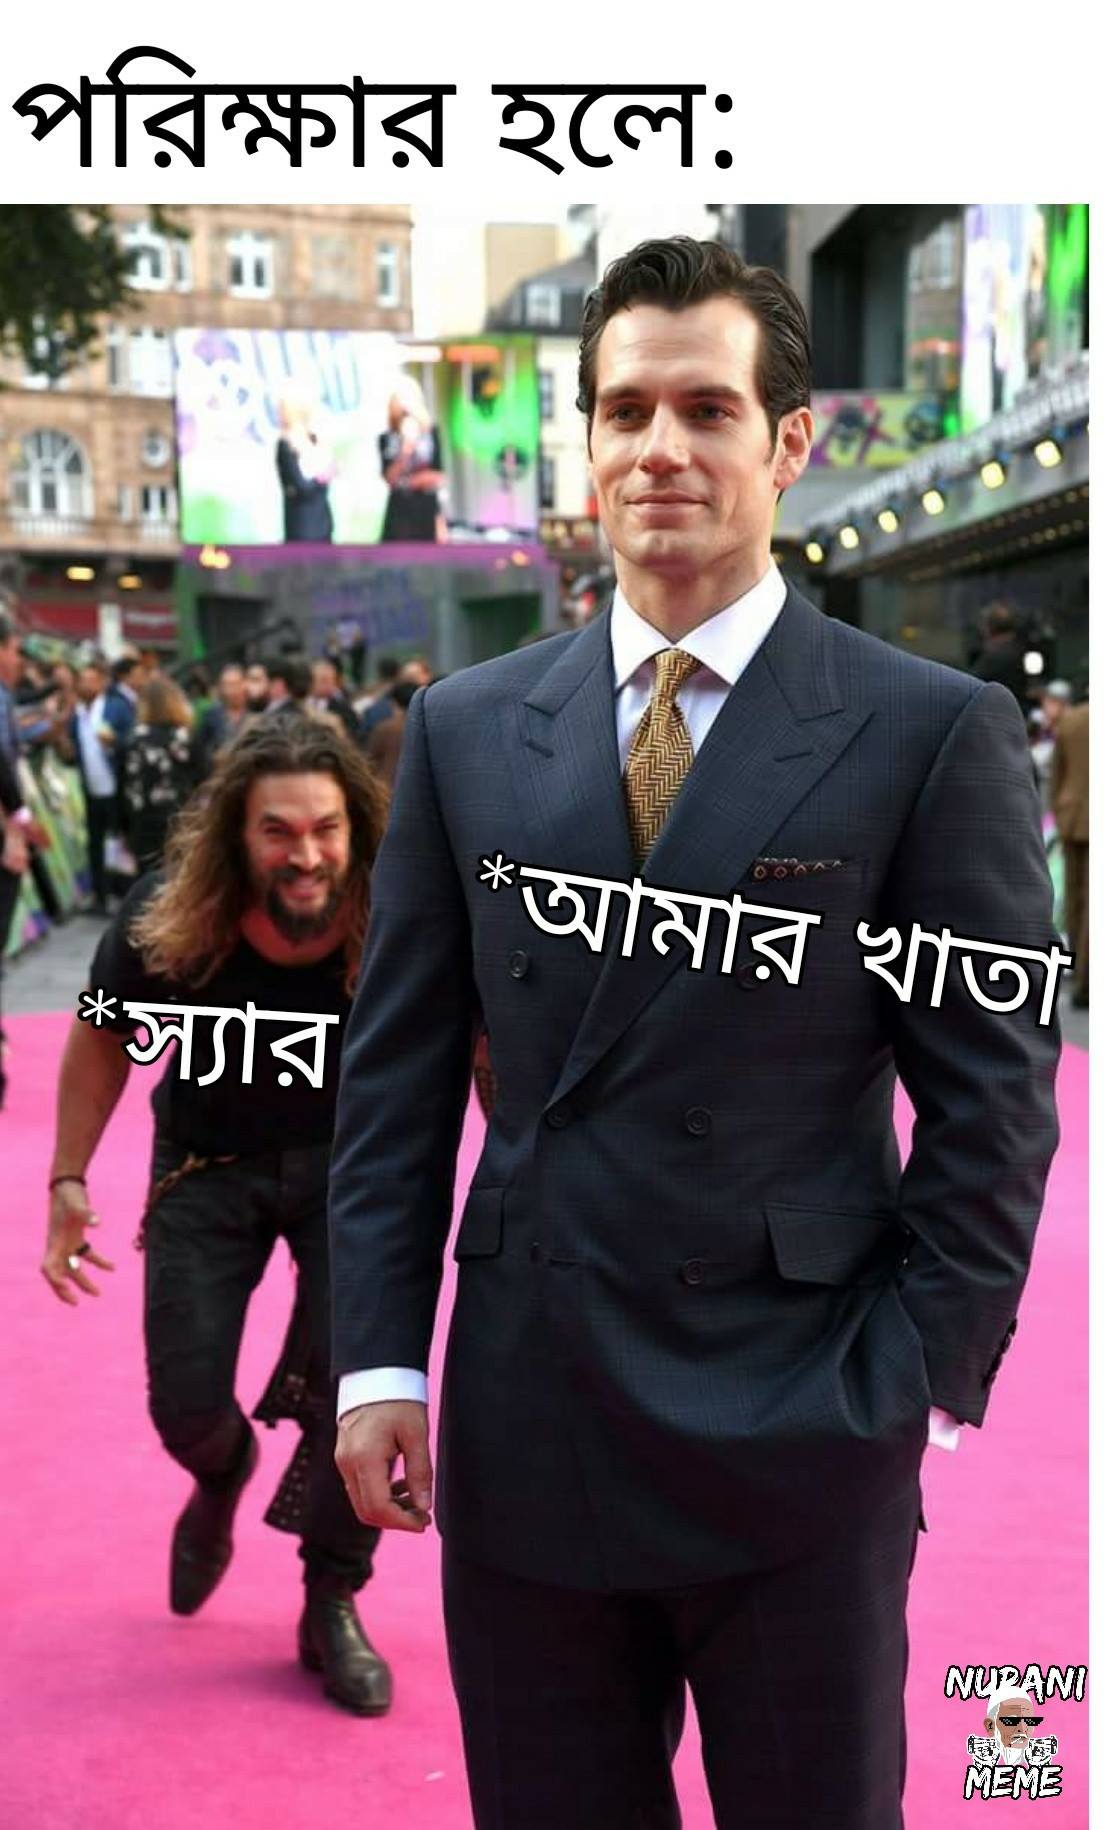
Caption: পরিক্ষার হলেঃ   *স্যার    *আমার খাতা
Label: non-hate